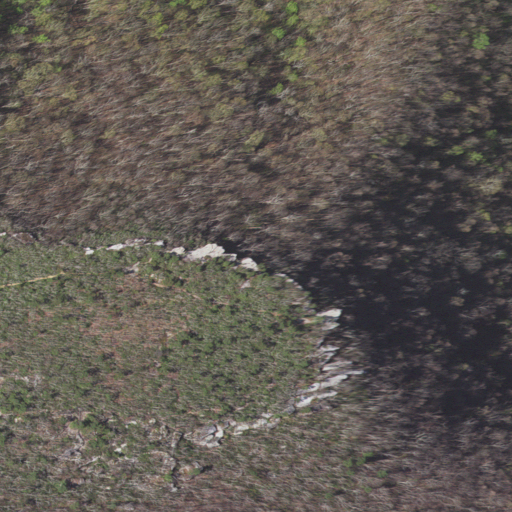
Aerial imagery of mountain in Virginia named McAfee Knob containing deciduous forest and mixed forest